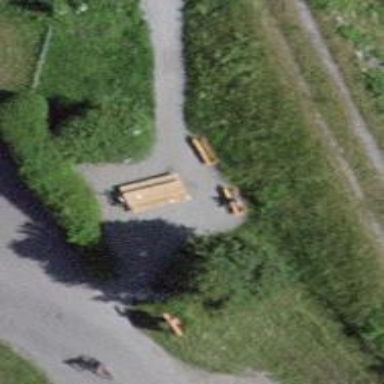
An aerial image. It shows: Bench.